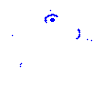
Particle: kaon